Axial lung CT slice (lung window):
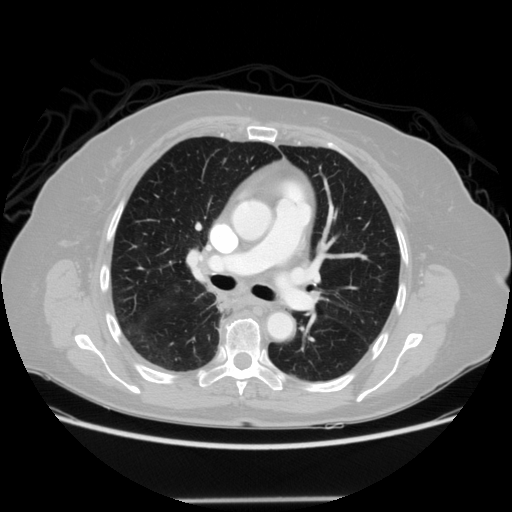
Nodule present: no